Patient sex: M
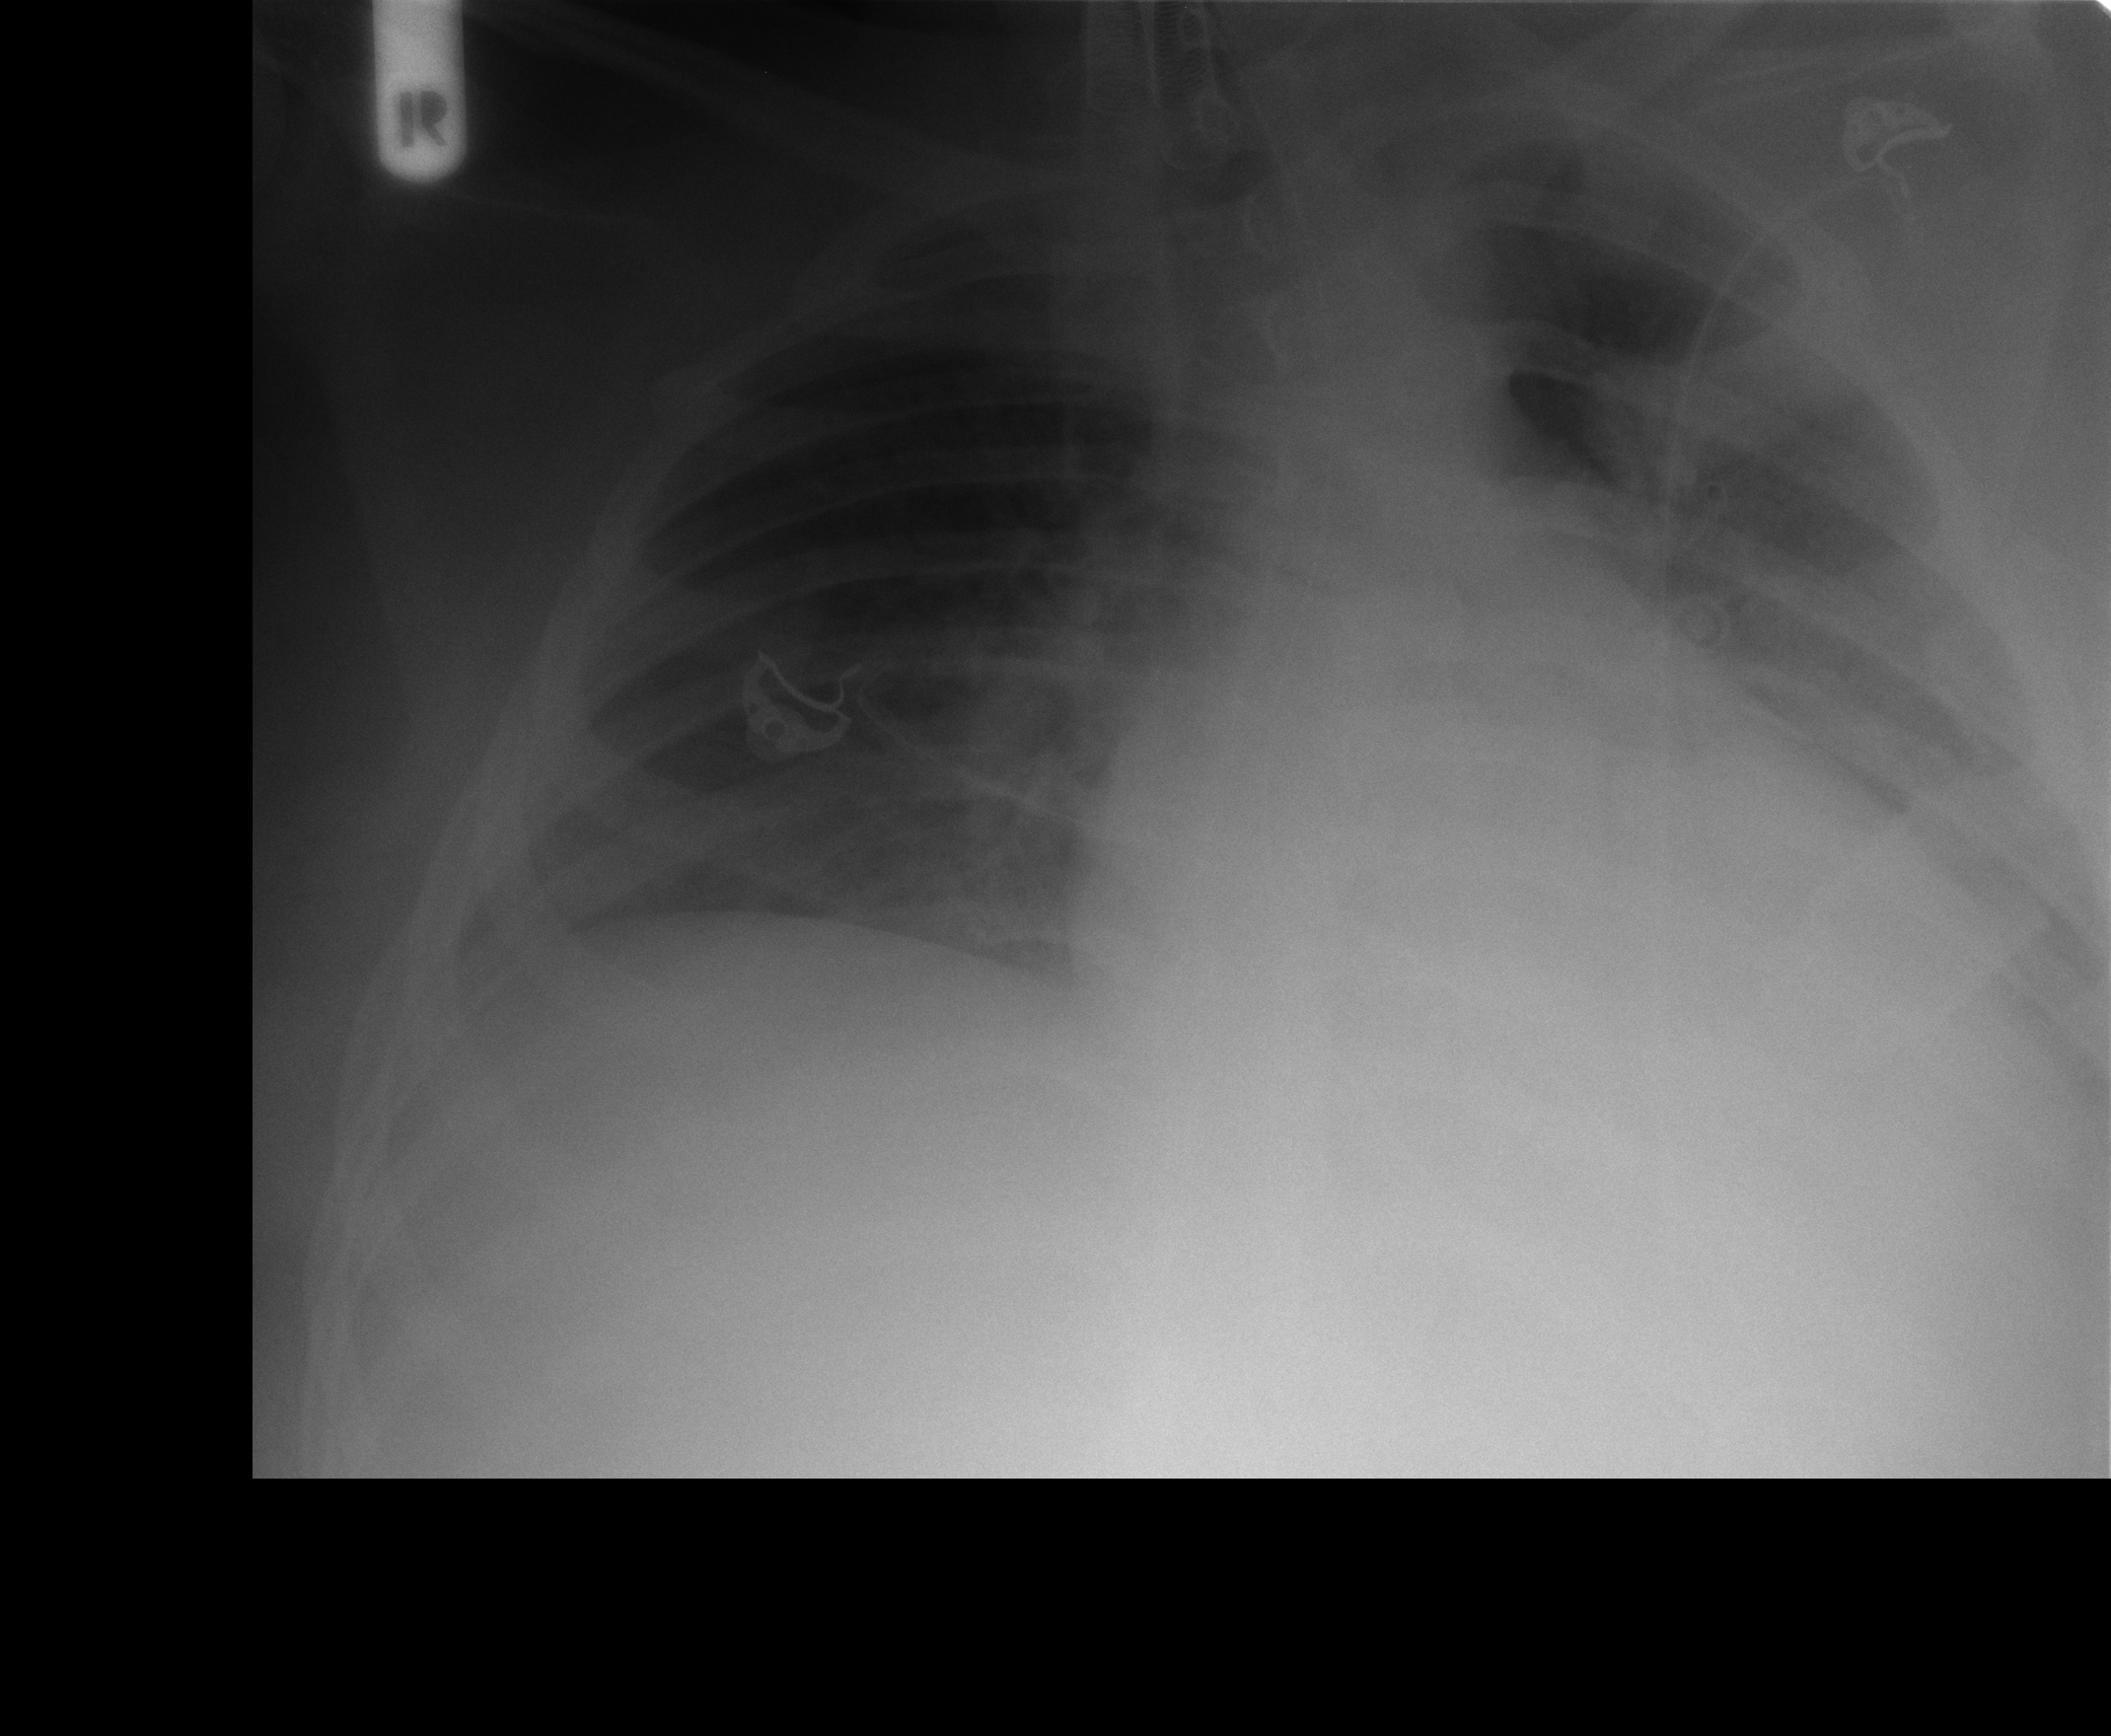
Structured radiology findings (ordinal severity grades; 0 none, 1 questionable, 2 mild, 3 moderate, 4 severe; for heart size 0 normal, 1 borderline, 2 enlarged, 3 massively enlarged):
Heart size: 1
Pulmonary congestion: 2
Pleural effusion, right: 0
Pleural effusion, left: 1
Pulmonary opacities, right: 0
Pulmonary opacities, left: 0
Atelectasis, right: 2
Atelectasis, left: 2